Question: I'm simply calling from my 'Activity':
'''
Toast.makeText(this, "This is a toast", Toast.LENGTH_SHORT).show()
'''
But the result is a text aligned on the top of the toast container, not centered inside as it should:

Any ideas on what could be wrong?
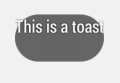
Answer: I managed to fix it. The problem lies in applying the attribute 'android:fitsSystemWindows' to the theme of an activity. I found <URL> that explains why that should not be done:
> The 'android:fitsSystemWindows' attribute is intended for usage on views in layout xml, not in themes.What you're seeing is the effect of the way the styled attribute
system works in Android. If no attribute is specified on the view
element or in the explicit style given to the view, the framework
checks to see if that attribute has been specified on the theme
itself. If it is found there, that value is used. Since the views used
by toasts use your activity's theme, the default value of false is
overridden and you see this behavior.You're not just changing the fitsSystemWindows default for your
top-level views by specifying it in the theme, you're overriding it
for views with that theme, which isn't what you want. You should
only specify fitsSystemWindows on views within your layouts or in
styles that you explicitly apply to views within your layouts, not on
themes.
Just apply the attribute to the topmost 'ViewGroup' of the activity (or style it) instead of its theme and the toast will be formatted correctly.